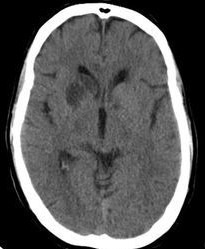
Label: notumor